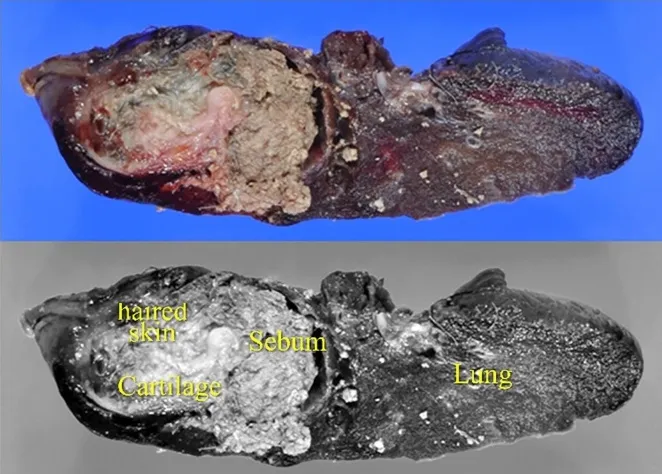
Macroscopically, the tumour is a 5 x 3-cm cystic lesion with sebum, hair, and cartilage.
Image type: pathology (h&e)